Interaction volume radius: 5 \u00c5
Interaction volume height: 10 \u00c5
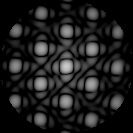
Disorder parameter: 0.1605